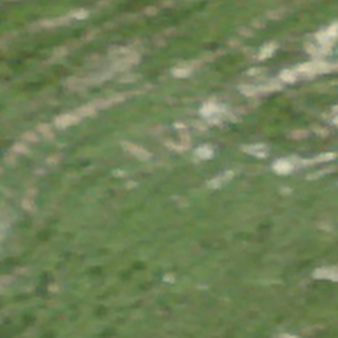
Label: other